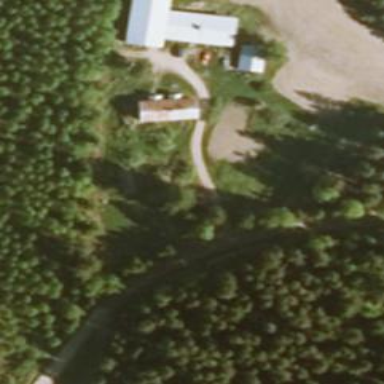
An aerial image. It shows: Shelter building.